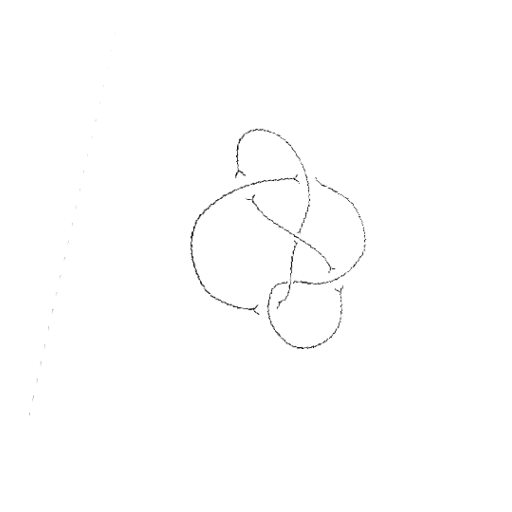
Crossing number: 6